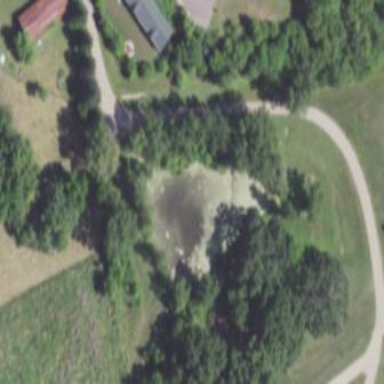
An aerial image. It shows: Pond with natural water.